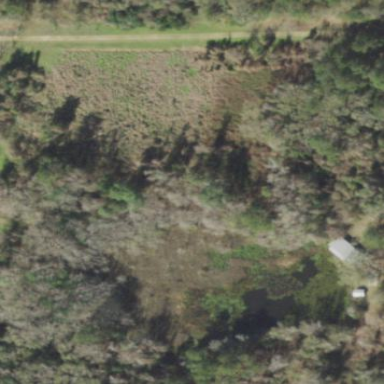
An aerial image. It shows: Swampy wetland area.